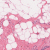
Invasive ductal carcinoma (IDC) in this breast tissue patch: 0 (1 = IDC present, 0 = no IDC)